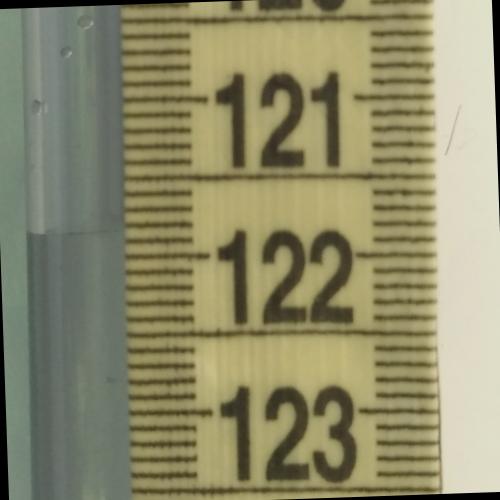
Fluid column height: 121.8 cm